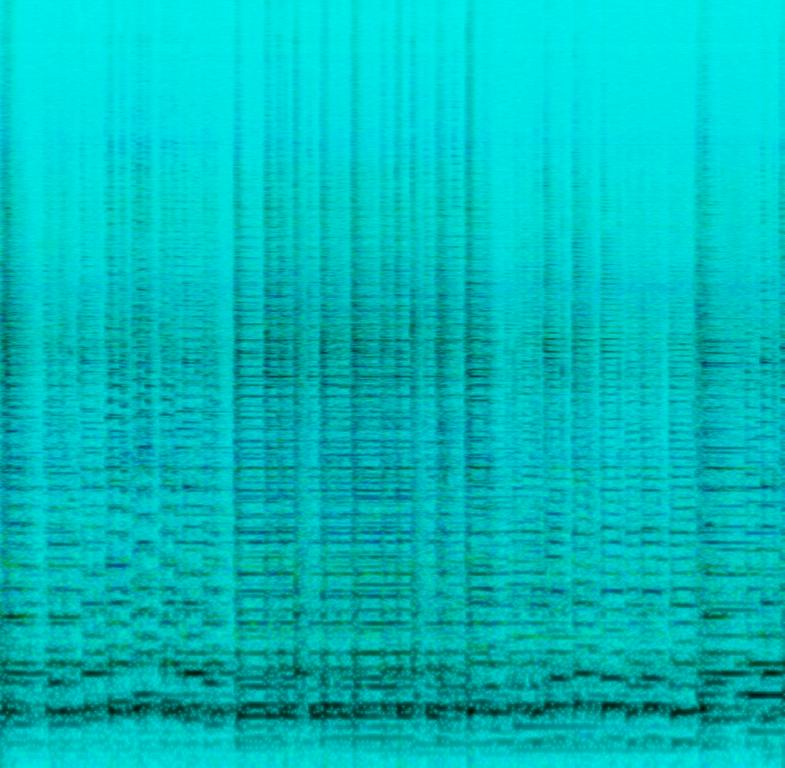
Amateur recording of two nylon string guitars playing in flamenco style. The playing is technically challenging yet sloppy.